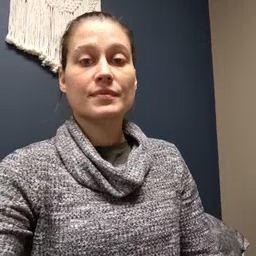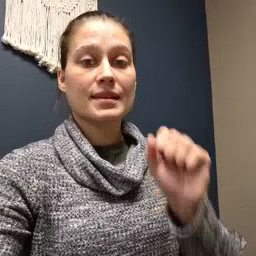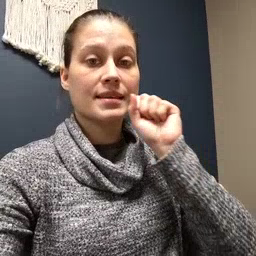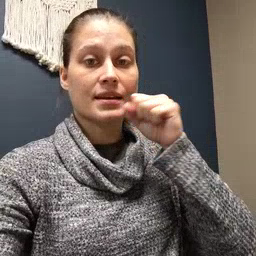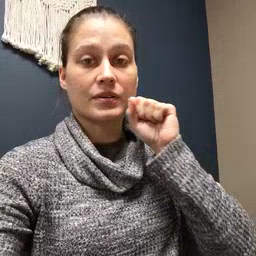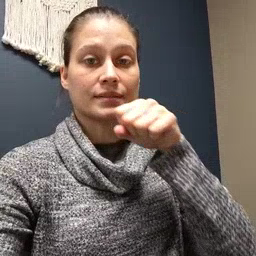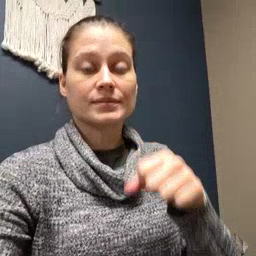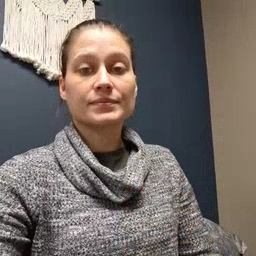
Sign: carrot